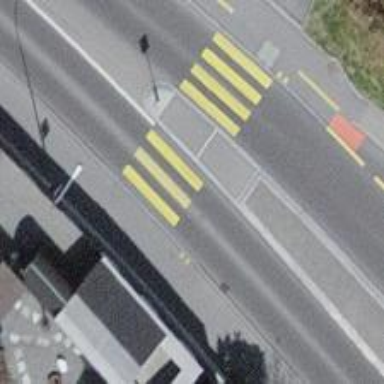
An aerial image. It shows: Pedestrian crossing with zebra markings on footway.